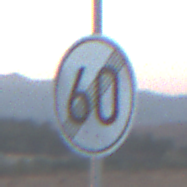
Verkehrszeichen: EndeGeschwindigkeit60
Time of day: SunriseSunset
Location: Outdoor (Nature)
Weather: Clear
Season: NotSpecified
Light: Natural